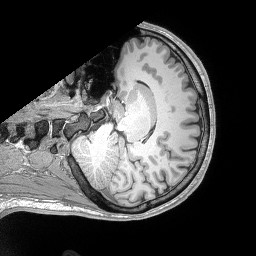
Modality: T1w
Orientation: axial
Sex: male